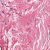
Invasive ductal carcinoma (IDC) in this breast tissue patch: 0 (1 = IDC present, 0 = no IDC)